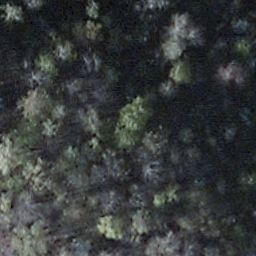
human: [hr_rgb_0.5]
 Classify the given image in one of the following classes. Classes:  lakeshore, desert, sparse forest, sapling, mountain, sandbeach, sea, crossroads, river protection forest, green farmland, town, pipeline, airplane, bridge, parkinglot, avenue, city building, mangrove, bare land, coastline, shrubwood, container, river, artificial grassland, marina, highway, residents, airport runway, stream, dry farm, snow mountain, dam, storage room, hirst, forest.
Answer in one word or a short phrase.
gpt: shrubwood